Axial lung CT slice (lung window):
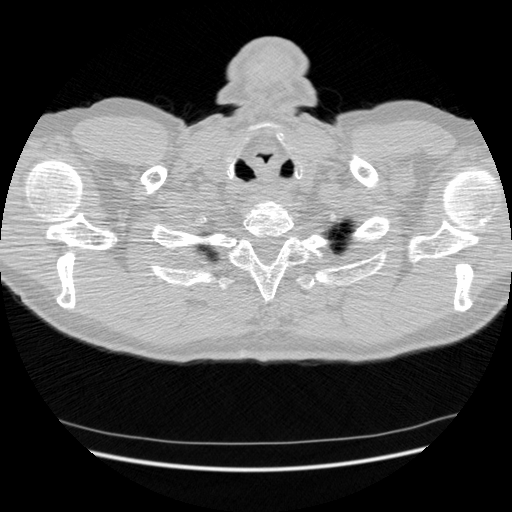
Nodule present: no